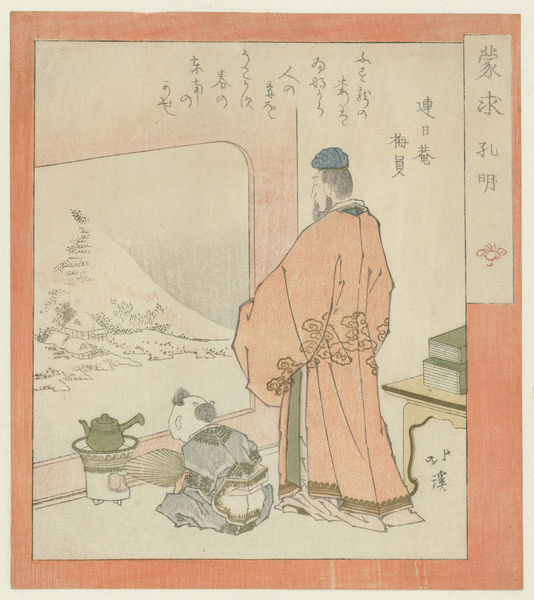
Titel: Chinees met zoontje, uitkijkend over sneeuwlandschap
Künstler: Tokiyuki Hokkei
Standort: Amsterdam
Institution: Rijksmuseum
Schlagwörter: berg, blau, mann, landschaft, fenster, grau, tisch, zeichen, zimmer, rot, fächer, häuser, hügel, natur, kind, personen, rosa, kanne, holzschnitt, japan, schrift, berge, dorf, junge, buch, text, teekanne, samowar, stövchen, kimono, bergh, teezermonie, teekocher